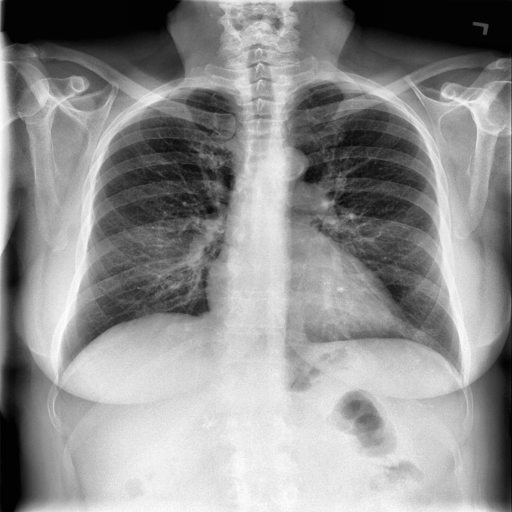
Finding: NORMAL